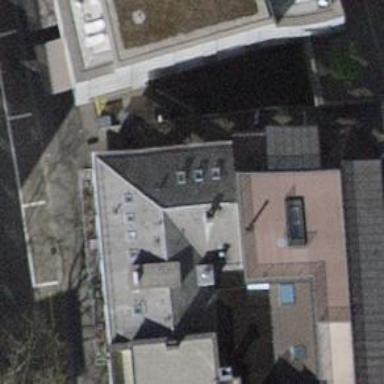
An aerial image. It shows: Hotel building.